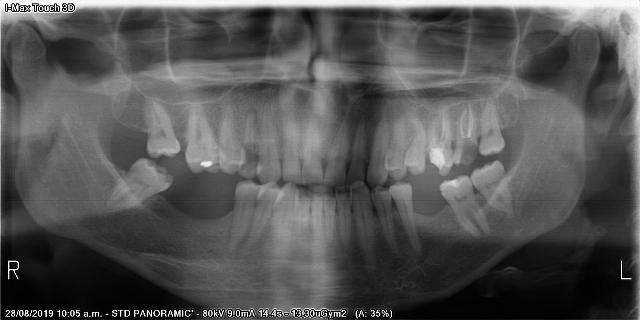
adult